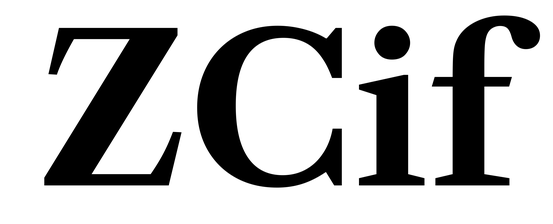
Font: LibreCaslonText_Bold